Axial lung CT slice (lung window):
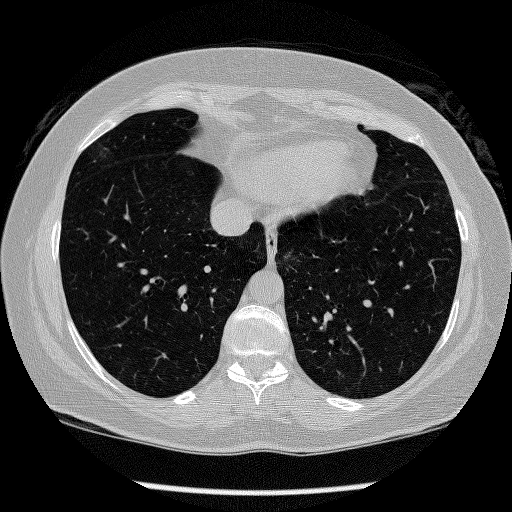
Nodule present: no